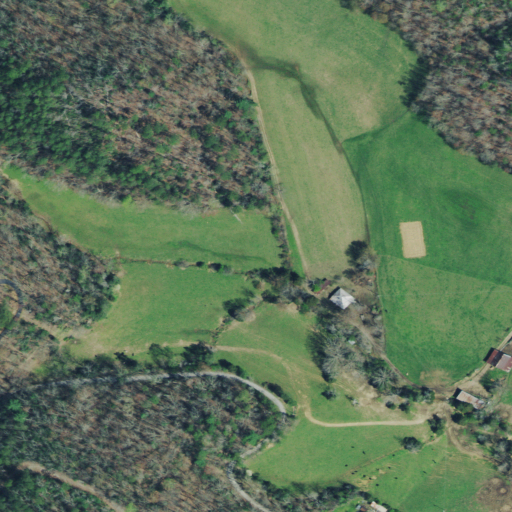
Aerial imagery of valley in Tennessee named Margaret Hollow containing pasture, deciduous forest, open development, mixed forest, evergreen forest, and low intensity development